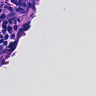
Metastatic tissue present: no